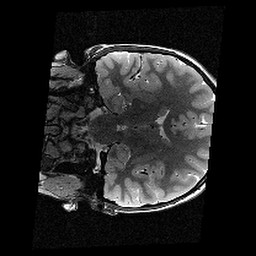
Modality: T2w
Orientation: coronal
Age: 11
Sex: female
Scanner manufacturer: siemens
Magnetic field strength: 3 T
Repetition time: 9.23 s
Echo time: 0.067 s